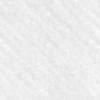
Label: no_change